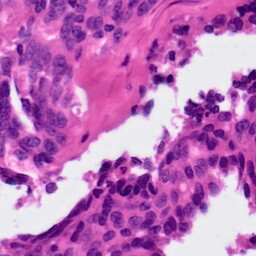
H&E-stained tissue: Ovarian